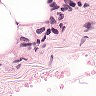
Metastatic tissue present: yes